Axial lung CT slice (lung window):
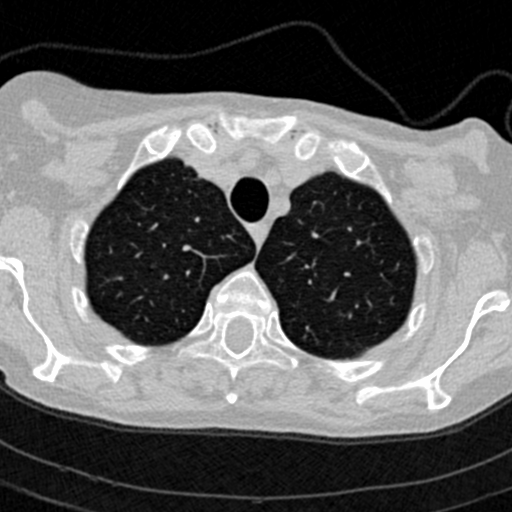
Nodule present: no